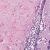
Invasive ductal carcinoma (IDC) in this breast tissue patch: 0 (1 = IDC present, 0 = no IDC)